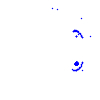
Particle: pion